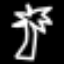
Label: palm tree